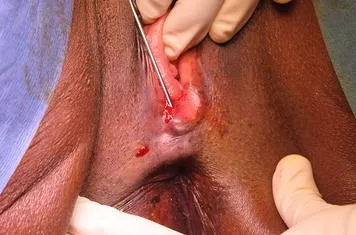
The subcutaneous injection of the PRP-HA solution in the perineum is done after fasciotomy.
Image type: medical_photograph (other_medical_photograph)